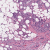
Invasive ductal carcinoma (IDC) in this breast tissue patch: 1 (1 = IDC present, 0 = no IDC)